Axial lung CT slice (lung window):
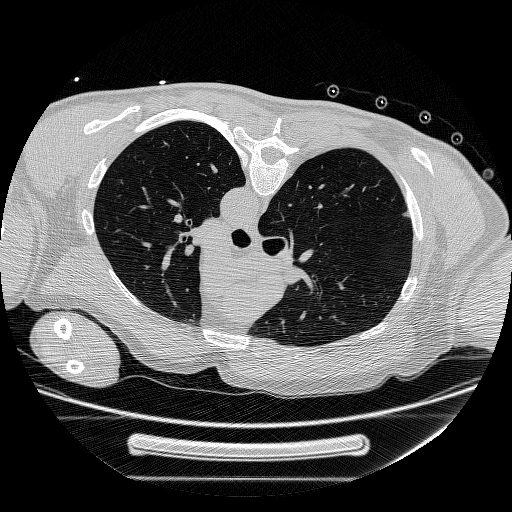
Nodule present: no